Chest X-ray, PA view. Patient: 59 years old, sex F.
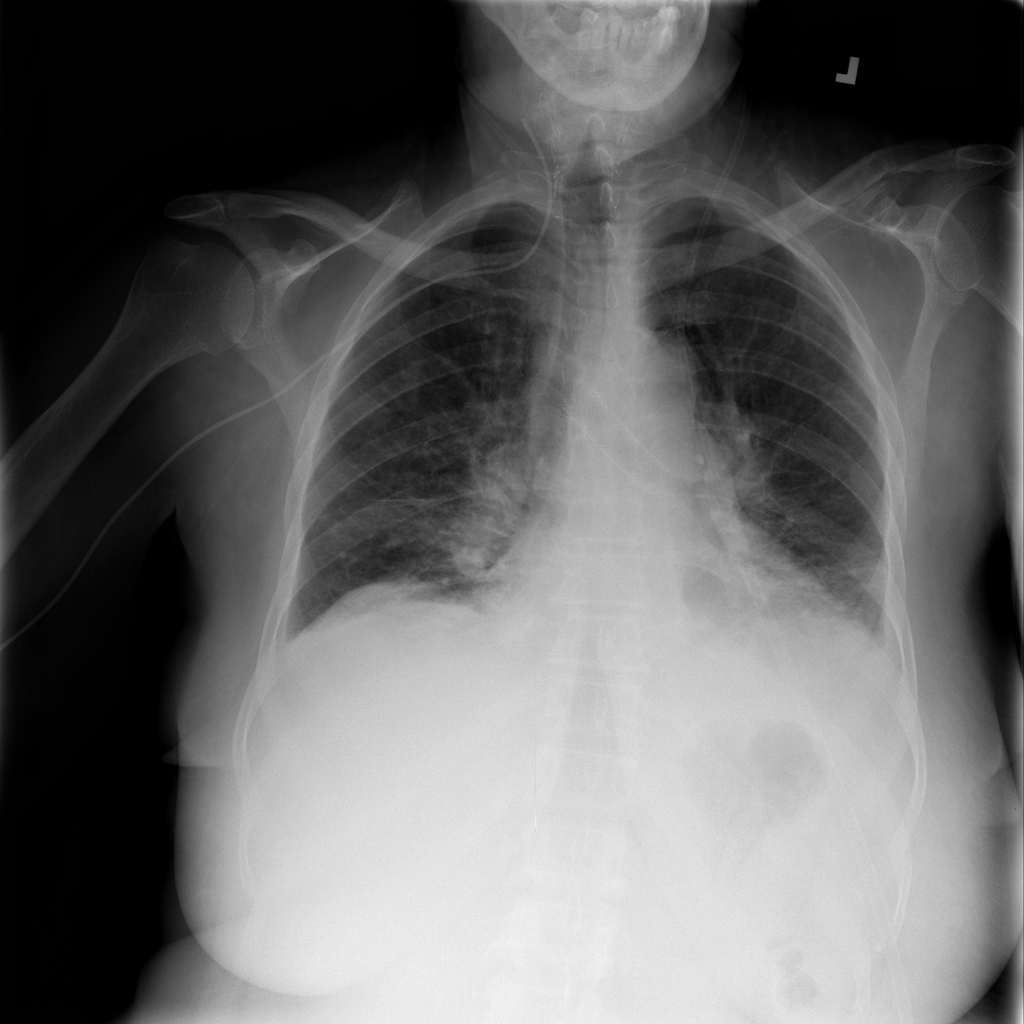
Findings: Effusion, Infiltration, Pleural_Thickening